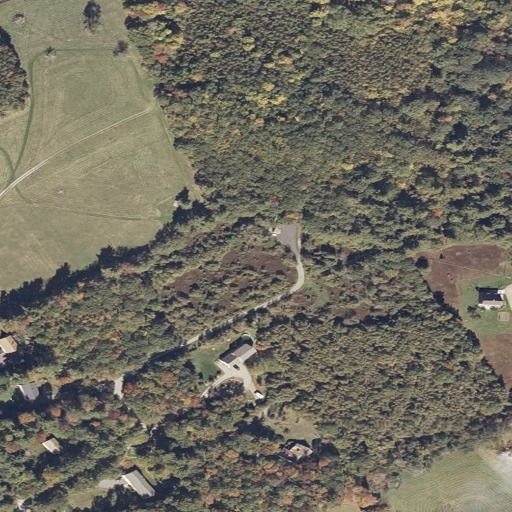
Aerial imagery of mountain in Maine named Park Hill containing mixed forest, deciduous forest, pasture, shrub, open development, low intensity development, and evergreen forest